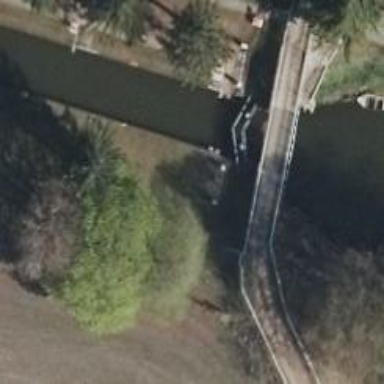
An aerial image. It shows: Canal with lock obstacle.